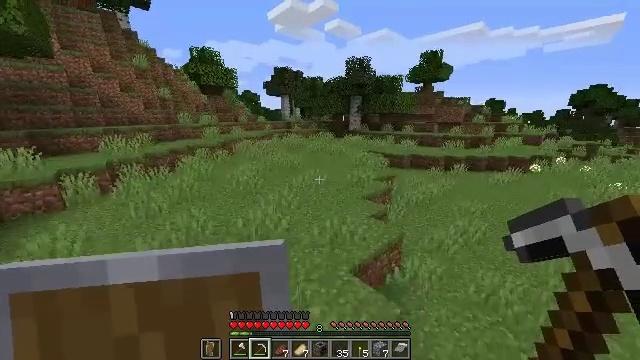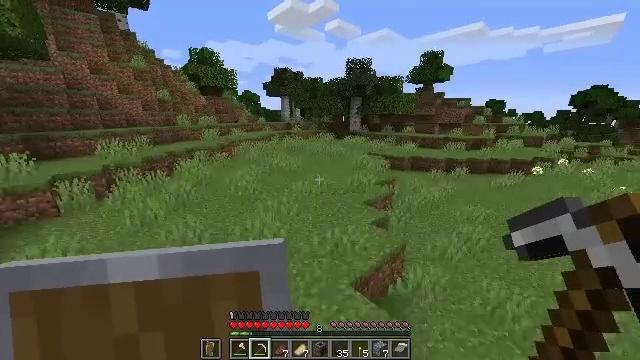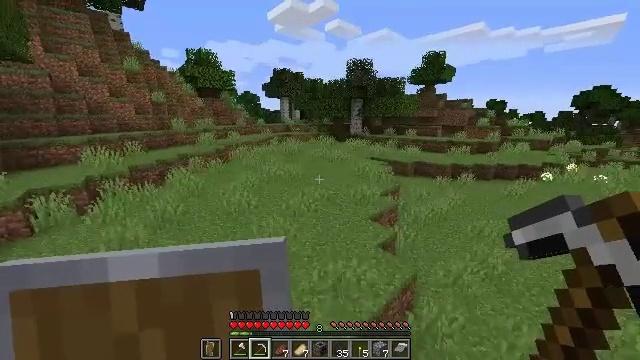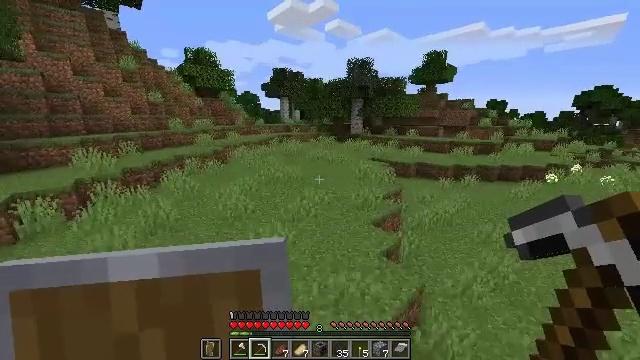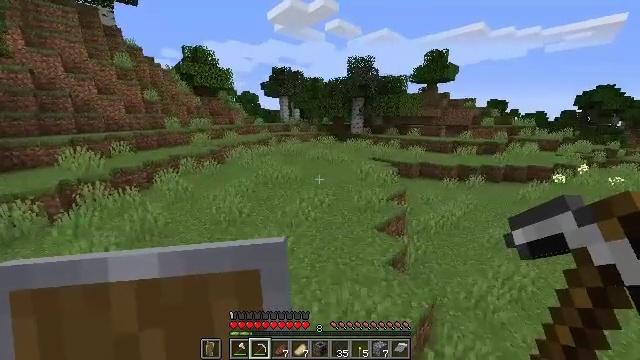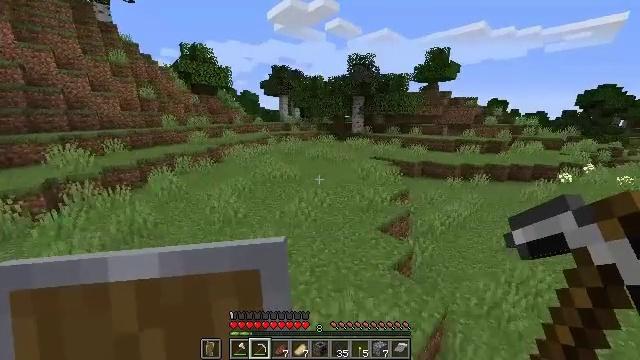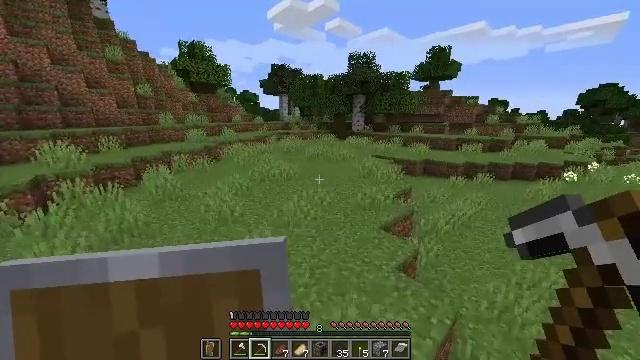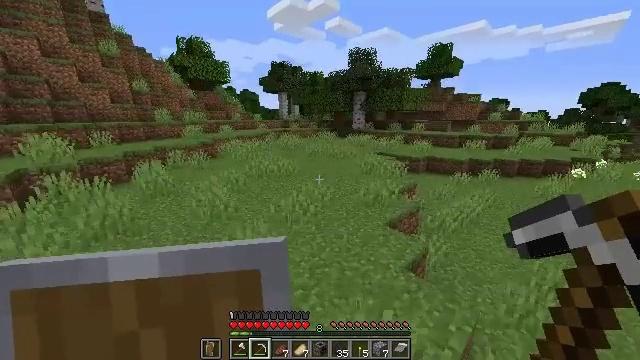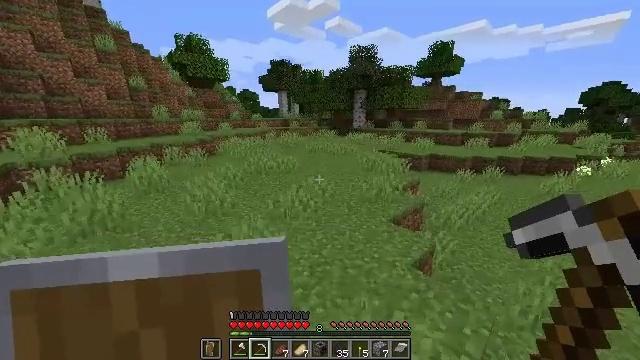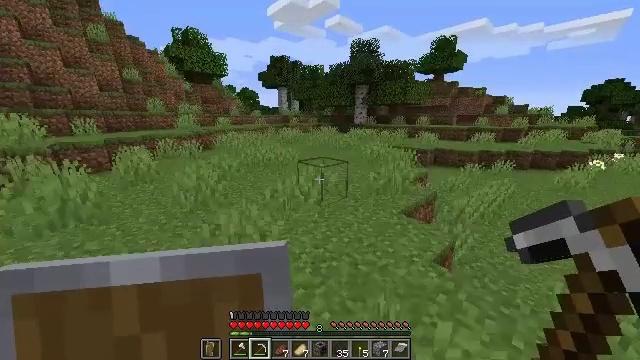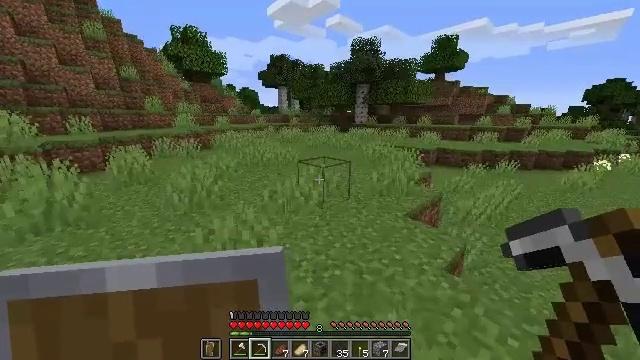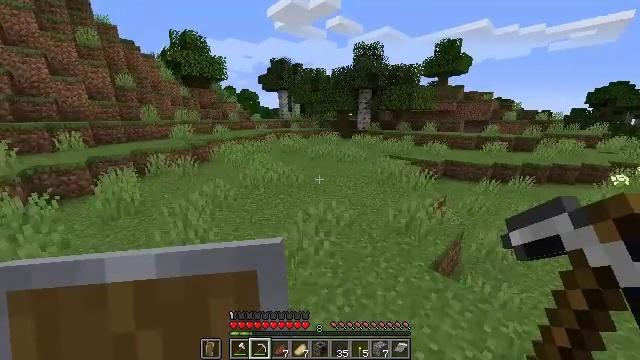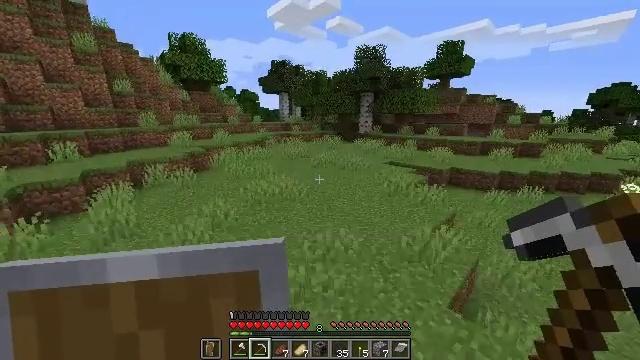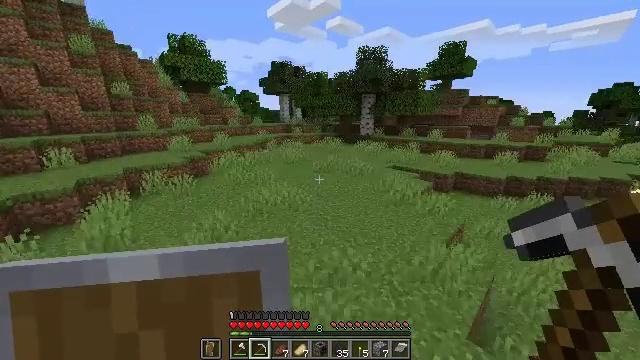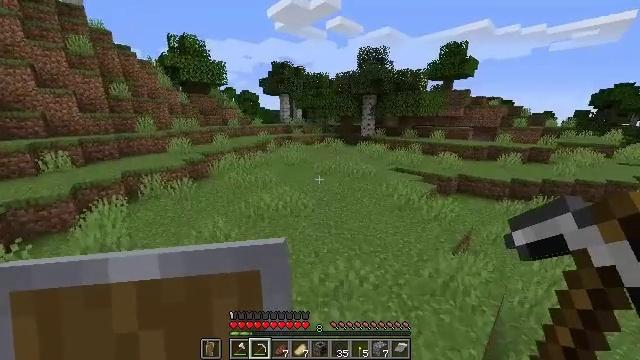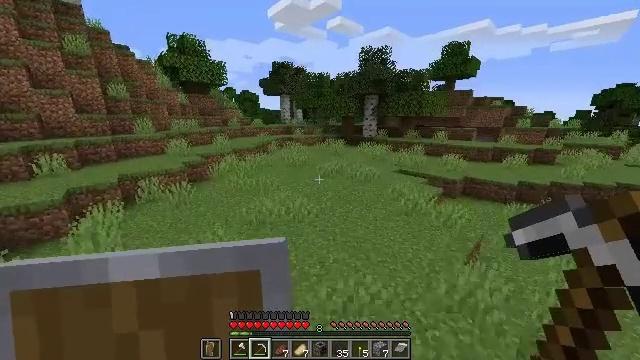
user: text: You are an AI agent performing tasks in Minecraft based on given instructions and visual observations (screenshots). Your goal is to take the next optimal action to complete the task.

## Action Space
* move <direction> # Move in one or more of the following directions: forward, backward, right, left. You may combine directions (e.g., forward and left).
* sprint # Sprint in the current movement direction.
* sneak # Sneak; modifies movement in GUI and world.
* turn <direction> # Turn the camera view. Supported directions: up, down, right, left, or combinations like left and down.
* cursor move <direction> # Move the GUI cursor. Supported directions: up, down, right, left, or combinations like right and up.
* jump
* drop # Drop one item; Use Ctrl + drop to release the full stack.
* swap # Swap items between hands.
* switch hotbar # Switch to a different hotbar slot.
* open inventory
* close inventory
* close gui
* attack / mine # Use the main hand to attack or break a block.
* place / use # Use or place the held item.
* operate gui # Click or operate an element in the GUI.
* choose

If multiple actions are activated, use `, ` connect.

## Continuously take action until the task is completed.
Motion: motion action
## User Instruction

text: Mine oak leaves.
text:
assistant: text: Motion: move forward, jump
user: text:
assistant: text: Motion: move forward, jump
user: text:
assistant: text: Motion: move forward, jump
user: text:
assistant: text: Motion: move forward, jump
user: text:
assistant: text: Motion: move forward, jump
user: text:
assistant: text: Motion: move forward, jump
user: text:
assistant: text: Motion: move forward and move left, jump
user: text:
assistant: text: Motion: move forward and move left, jump
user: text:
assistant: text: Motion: move forward and move left, jump
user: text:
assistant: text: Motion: move forward and move left, jump
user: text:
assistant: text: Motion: move forward and move left, jump
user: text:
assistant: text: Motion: move forward and move left, jump
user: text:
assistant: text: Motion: move forward and move left, jump
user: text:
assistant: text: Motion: move forward and move left, jump
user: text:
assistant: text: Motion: move forward and move left, jump
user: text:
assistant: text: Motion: move forward and move left, jump
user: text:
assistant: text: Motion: move forward and move left, jump
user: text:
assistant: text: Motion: move forward and move left, jump
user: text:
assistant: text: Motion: move forward and move left, jump
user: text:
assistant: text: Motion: move forward and move left, jump
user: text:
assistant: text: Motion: move forward and move left, jump
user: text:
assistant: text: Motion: move forward and move left, jump
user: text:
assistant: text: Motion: move forward and move left, jump
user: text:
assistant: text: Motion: move forward and move left, jump
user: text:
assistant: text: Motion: move forward, jump
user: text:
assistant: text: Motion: move forward, jump
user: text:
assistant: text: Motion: move forward, jump
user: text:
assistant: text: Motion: move forward, jump
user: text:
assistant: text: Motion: move forward, jump
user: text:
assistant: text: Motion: move forward, jump